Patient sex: M
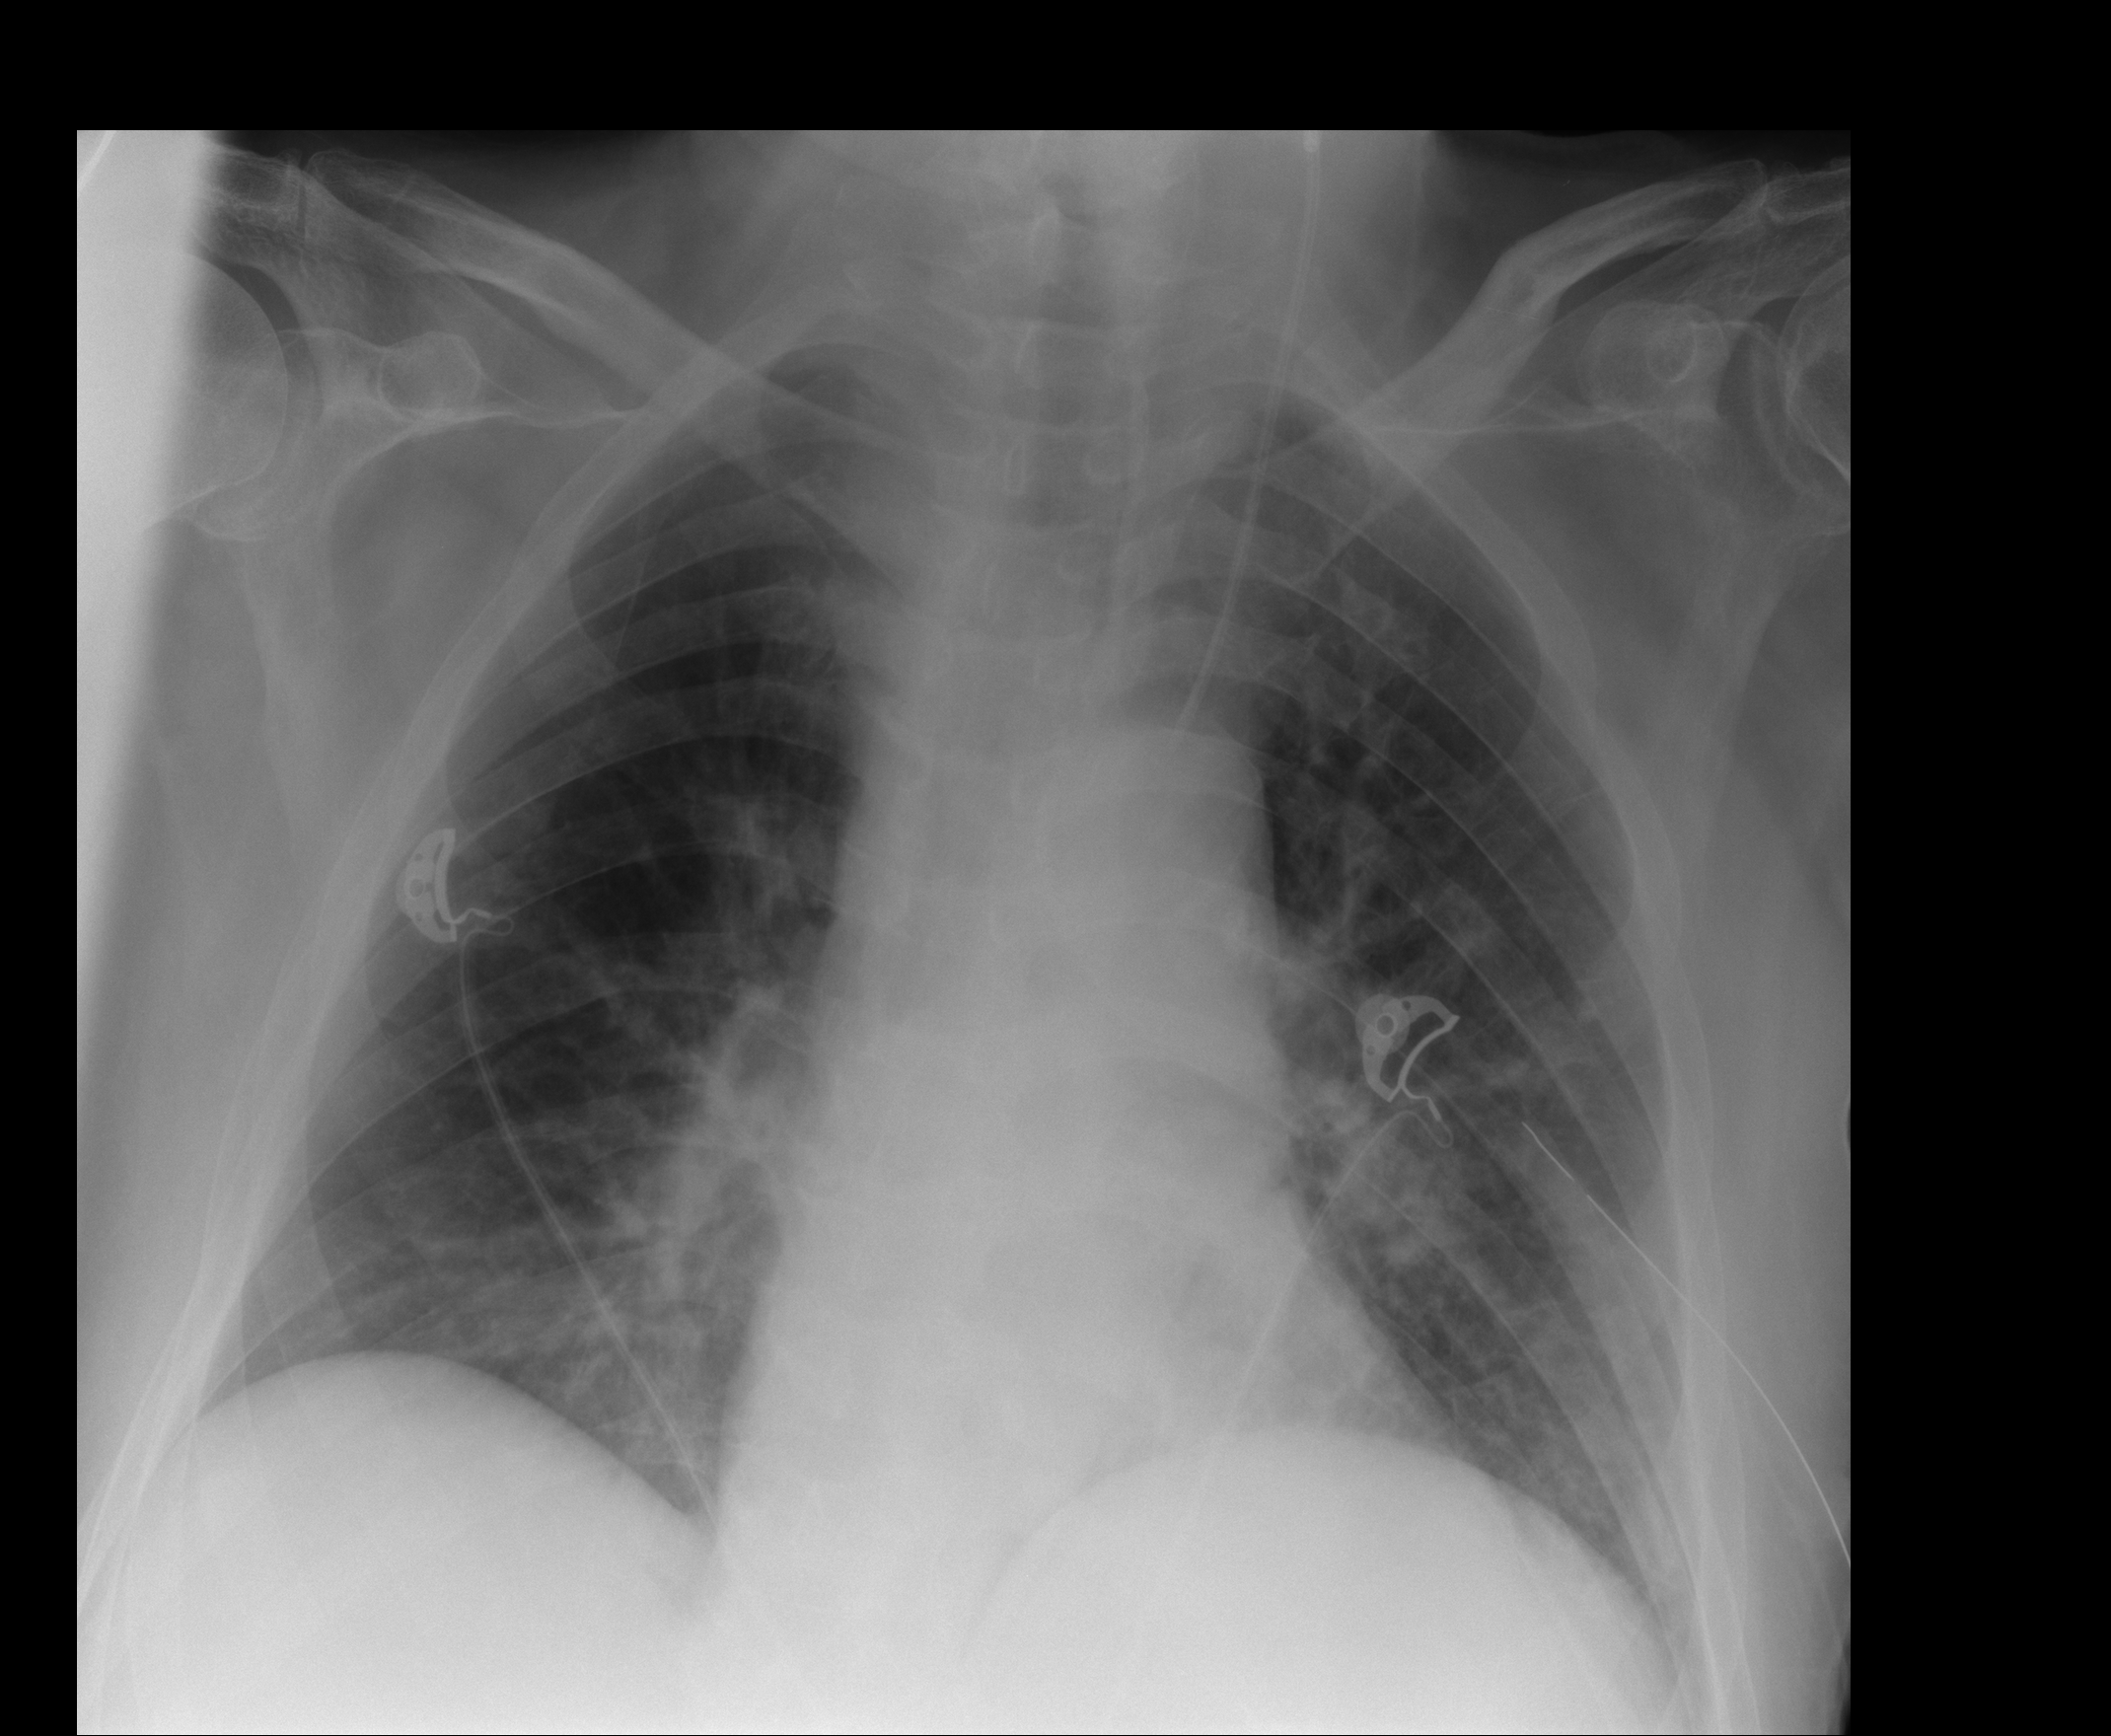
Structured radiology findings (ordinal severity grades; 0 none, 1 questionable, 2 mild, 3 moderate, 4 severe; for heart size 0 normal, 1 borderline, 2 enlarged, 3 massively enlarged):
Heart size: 0
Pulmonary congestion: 1
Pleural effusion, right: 0
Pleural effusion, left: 0
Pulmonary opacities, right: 1
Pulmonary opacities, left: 1
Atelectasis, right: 2
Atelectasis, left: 2